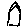
Label: house